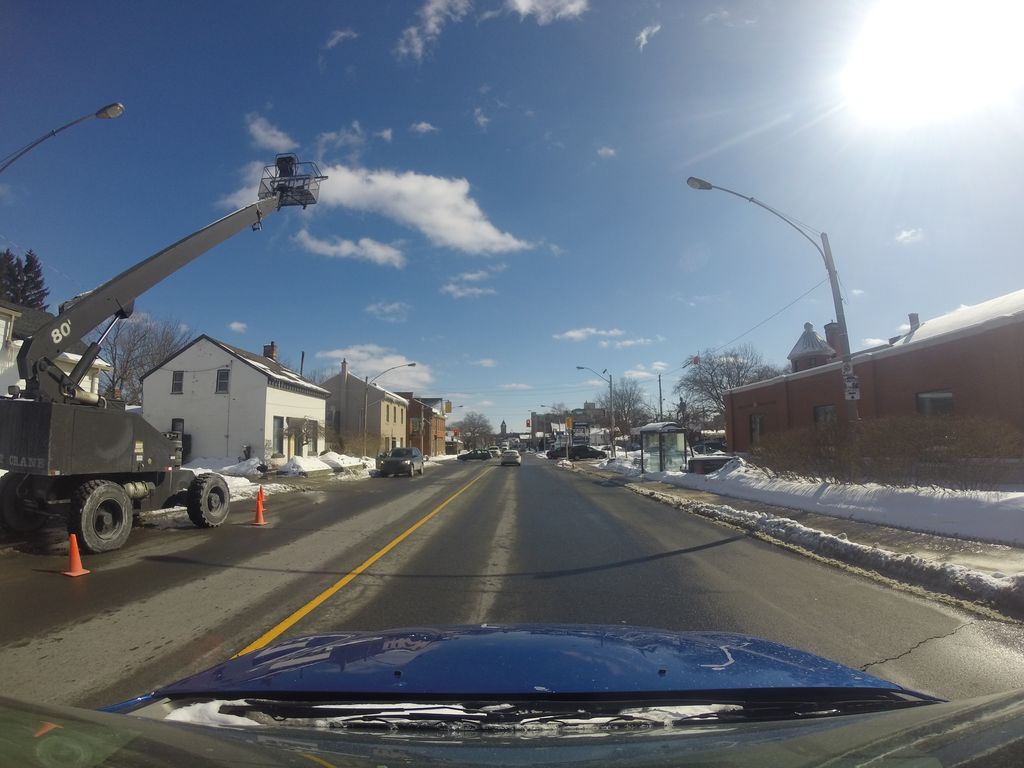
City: hamilton